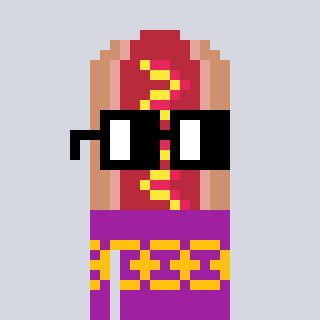
a pixel art character with square black glasses, a hotdog-shaped head and a magenta-colored body on a cool background